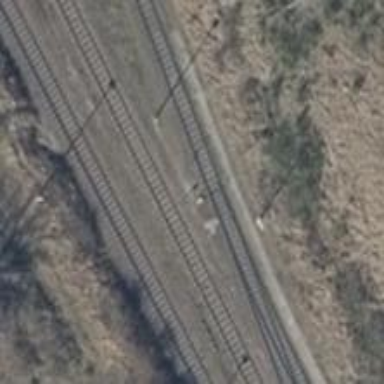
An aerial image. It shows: Railway switch.